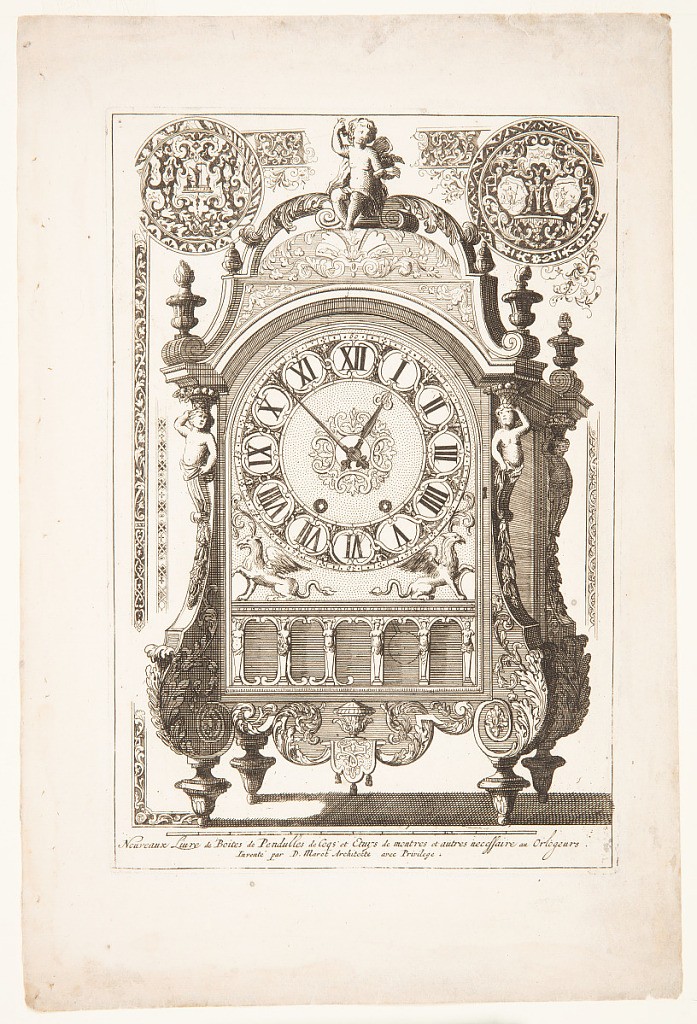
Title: Design for a table clock
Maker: Daniel Marot, French, active in the Netherlands and England, 1661–1752
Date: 1712
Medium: Engraving on paper
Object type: Print
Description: Design for a sculpted metal table clock, surmounted by a figure of seated cupid. At top of plate and along sides, various designs for chased ornamentation.